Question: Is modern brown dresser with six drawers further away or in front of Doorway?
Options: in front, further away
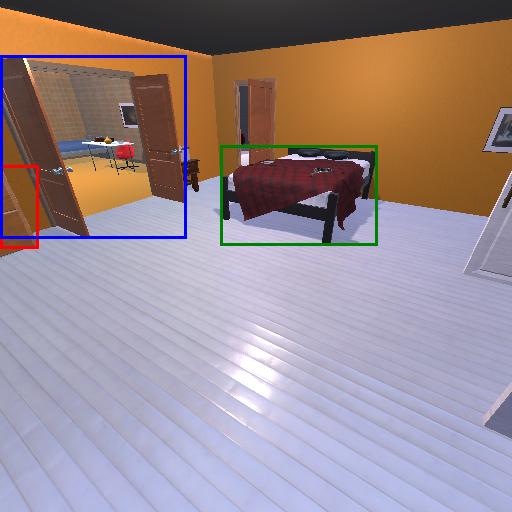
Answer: in front